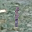
Label: 1